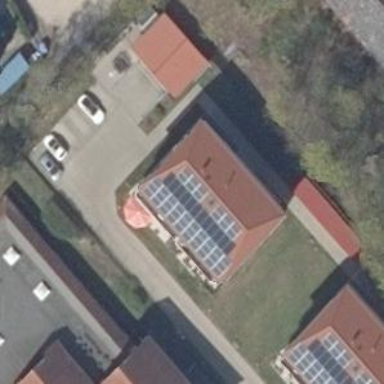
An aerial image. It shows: Solar photovoltaic panel generator.